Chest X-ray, PA view. Patient: 59 years old, sex M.
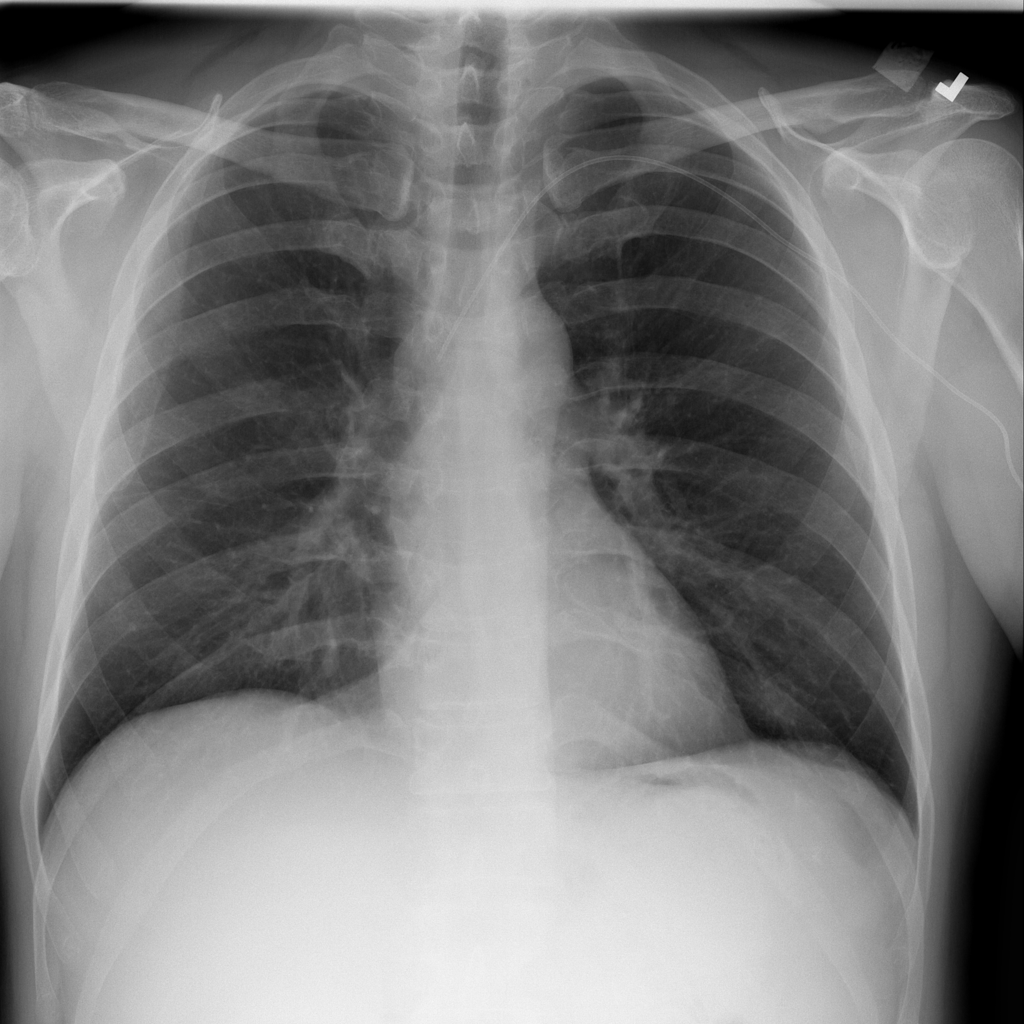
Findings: No Finding